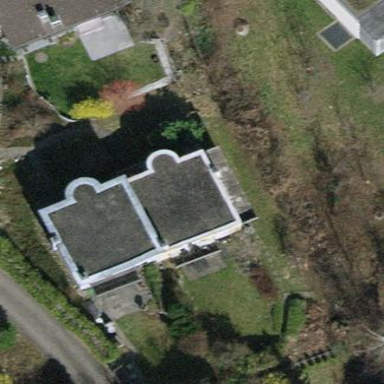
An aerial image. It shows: Terrace building.